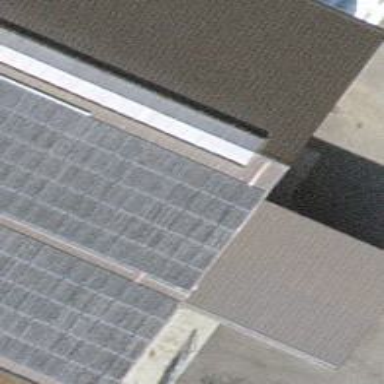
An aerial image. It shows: View of roof of building.